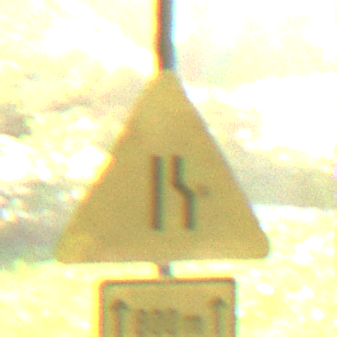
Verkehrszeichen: EinseitigVerengteFahrbahnRechts
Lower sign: LaengeEinerStrecke1
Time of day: SunriseSunset
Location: Outdoor (Nature)
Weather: PartlyCloudy
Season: NotSpecified
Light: Natural